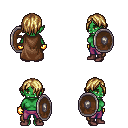
a pixel art fantasy rpg character, female body template, orc, green skin, brown cape, magenta pants, blonde bangs hairstyle, gold gloves, maroon shoes, shield, four views (front, back, left, right), 2x2 character sprite sheet, small pixel art, hard edges, no anti-aliasing